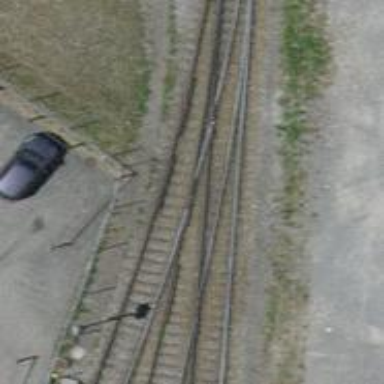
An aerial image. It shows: Railway switch.